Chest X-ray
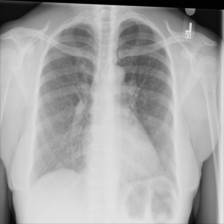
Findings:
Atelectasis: negative
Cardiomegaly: negative
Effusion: negative
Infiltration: negative
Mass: negative
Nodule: negative
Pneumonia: negative
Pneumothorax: negative
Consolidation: negative
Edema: negative
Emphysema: negative
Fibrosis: negative
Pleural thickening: negative
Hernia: negative